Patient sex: F
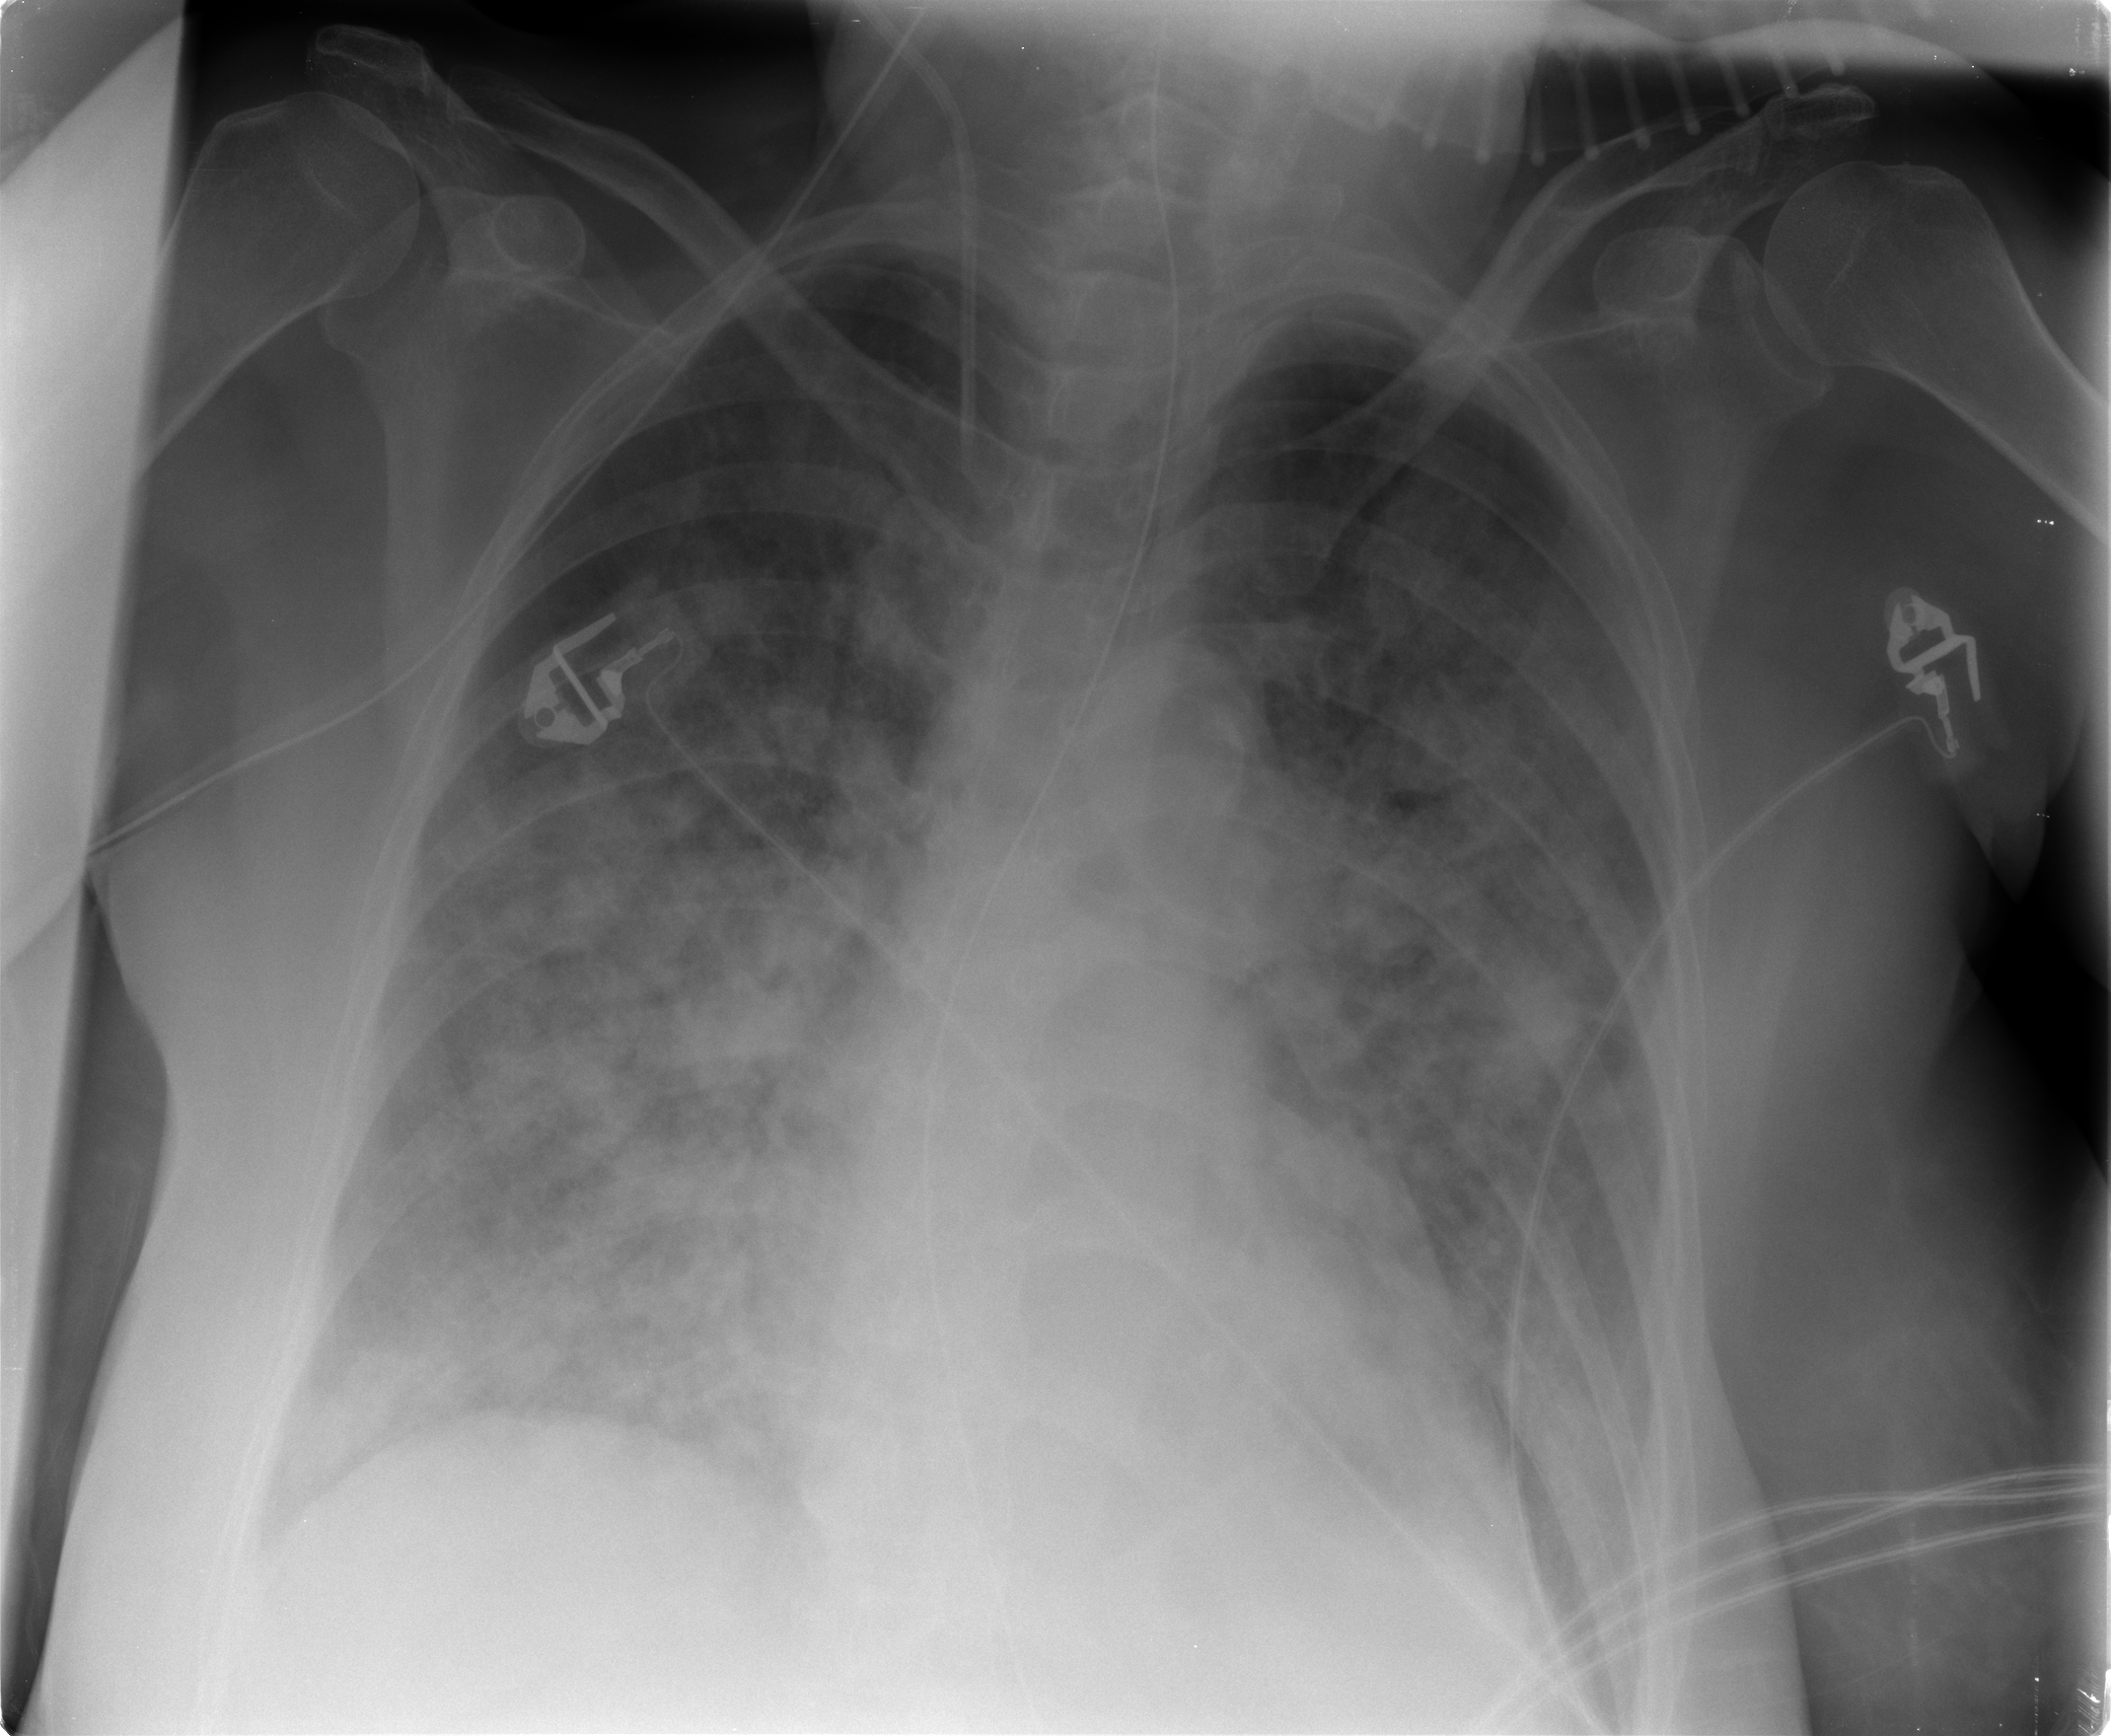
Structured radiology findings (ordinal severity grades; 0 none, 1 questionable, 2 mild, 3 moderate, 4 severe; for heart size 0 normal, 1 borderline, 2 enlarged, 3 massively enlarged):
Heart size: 0
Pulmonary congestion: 2
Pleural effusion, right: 1
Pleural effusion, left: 1
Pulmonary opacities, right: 3
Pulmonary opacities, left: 3
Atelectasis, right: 3
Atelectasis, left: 3